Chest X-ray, PA view. Patient: 60 years old, sex M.
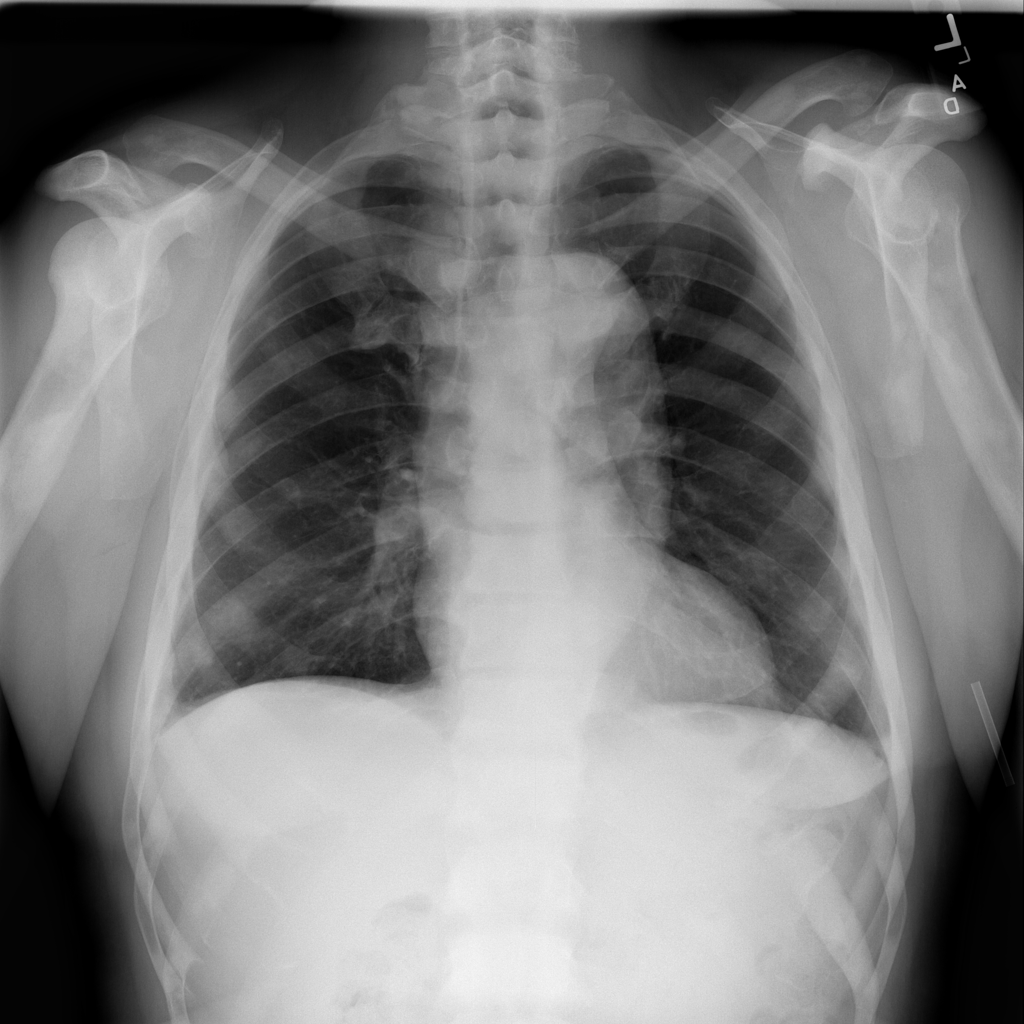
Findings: Effusion